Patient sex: M
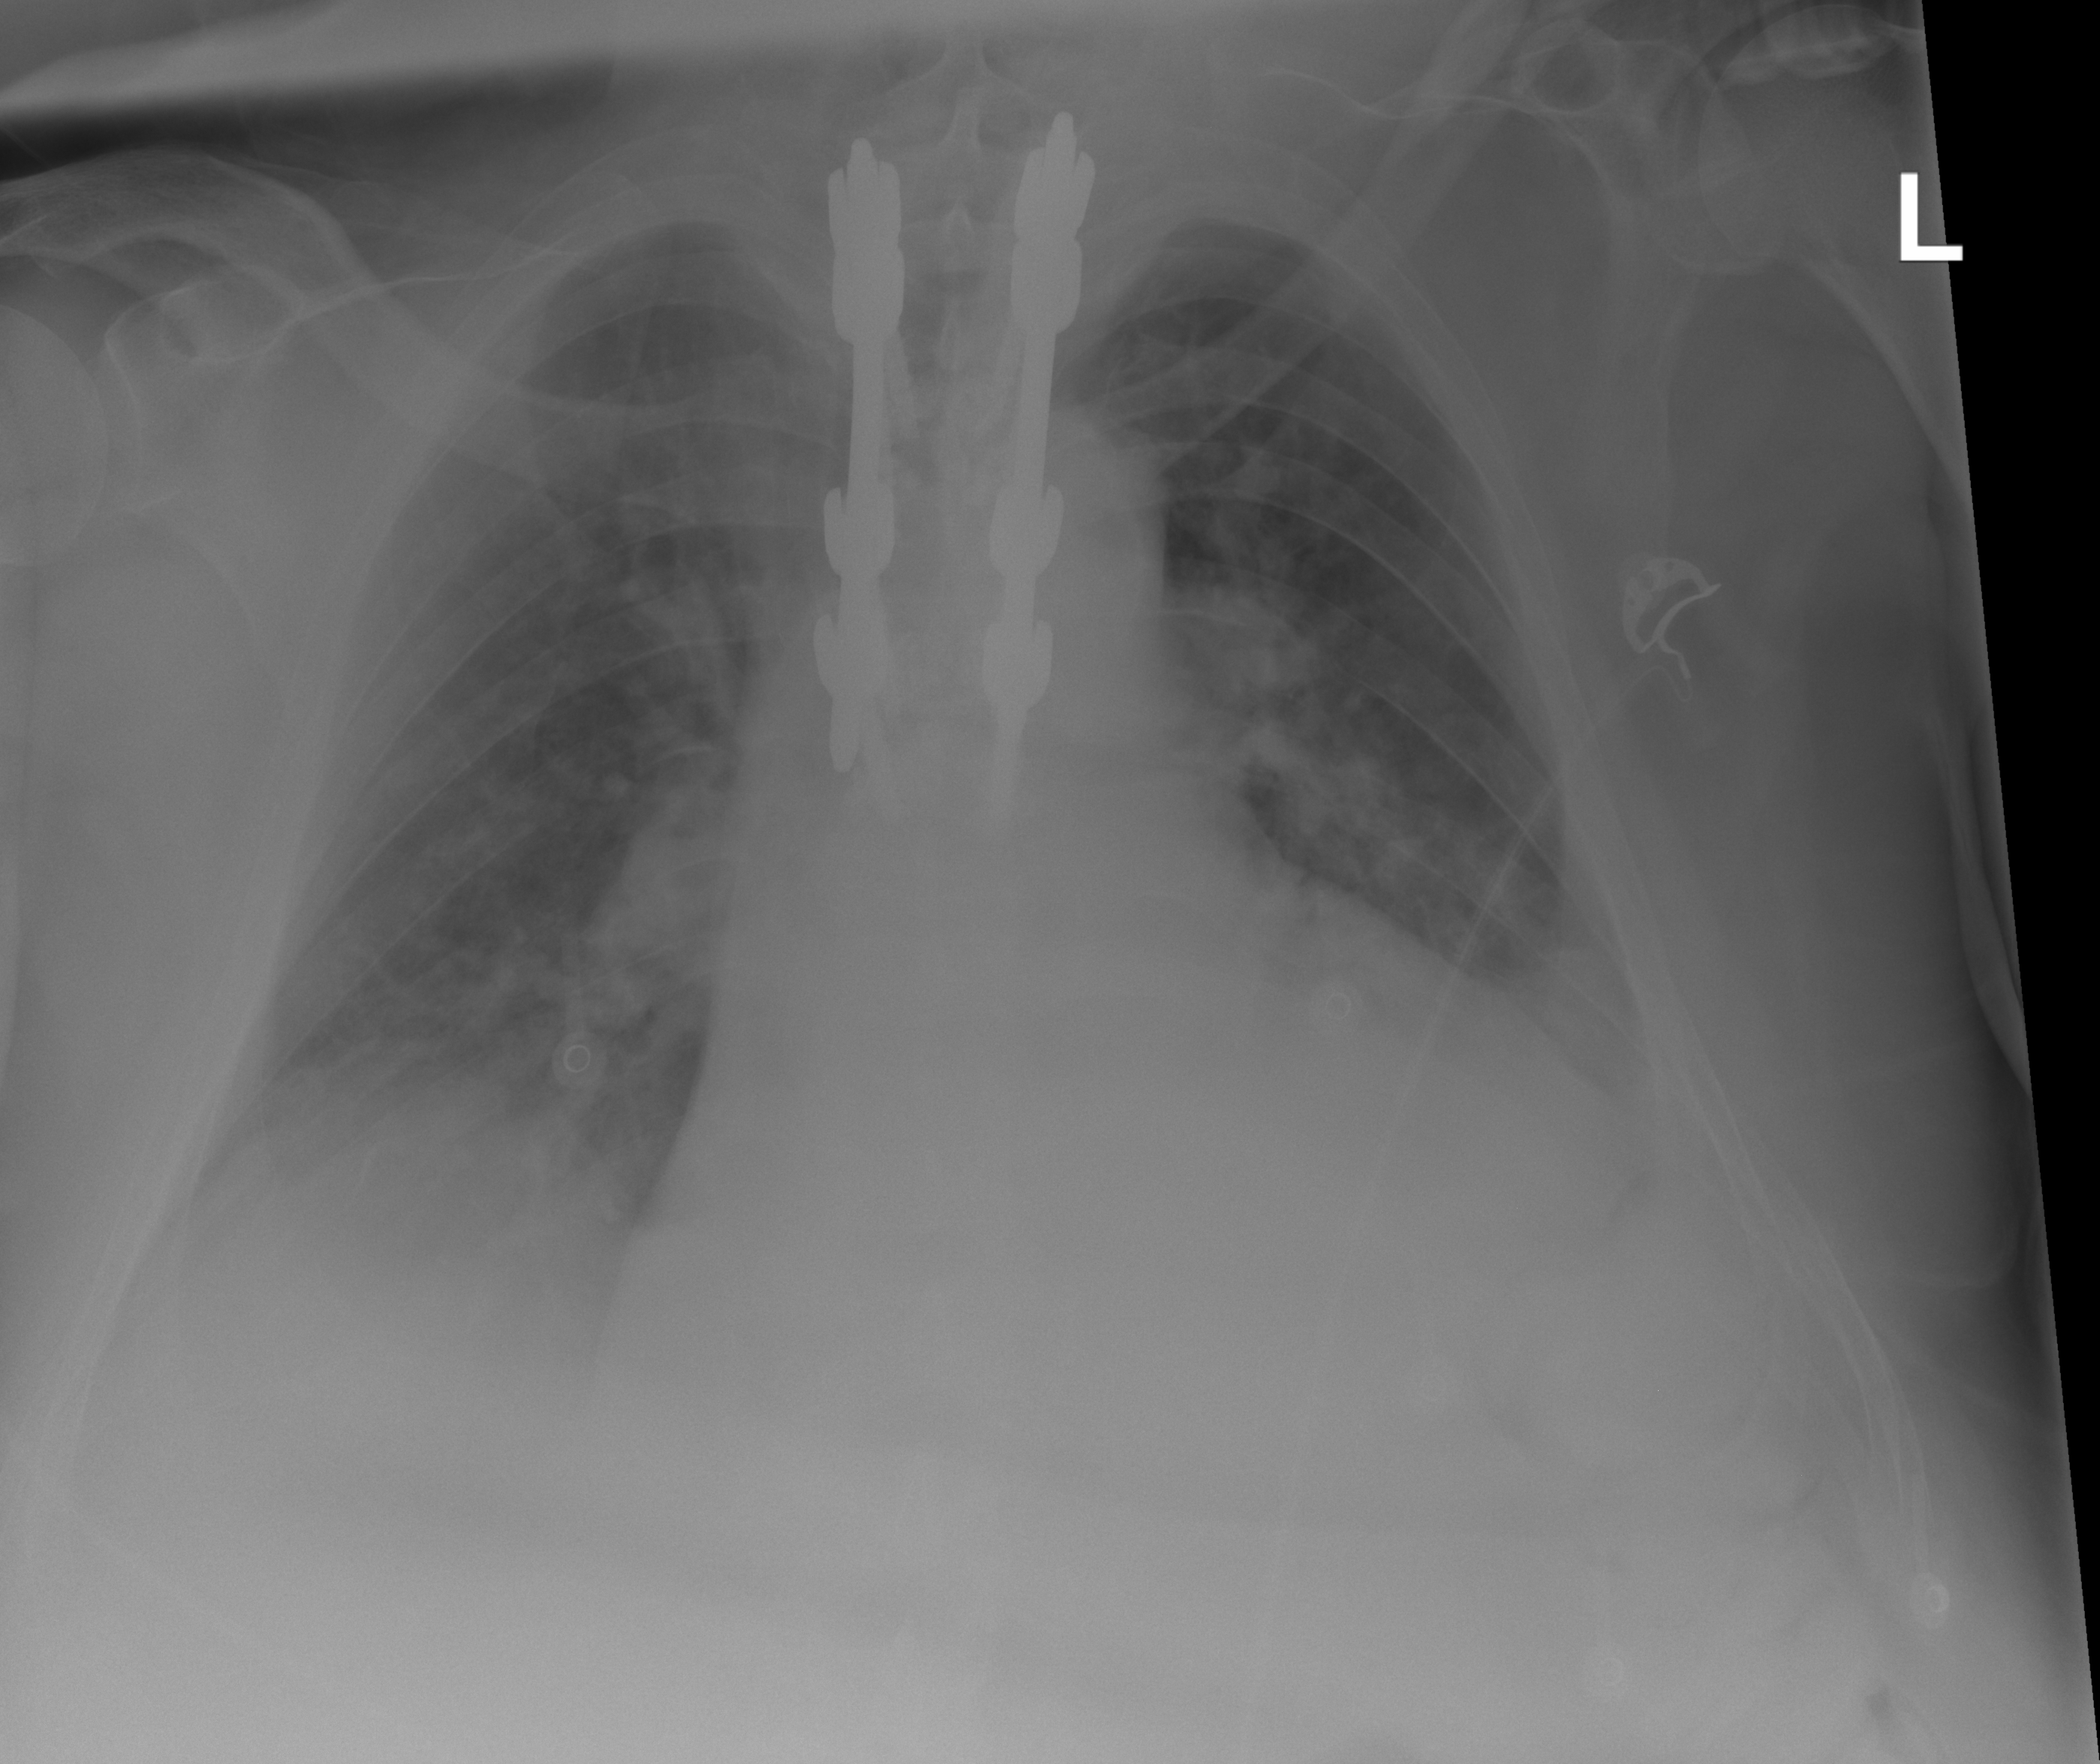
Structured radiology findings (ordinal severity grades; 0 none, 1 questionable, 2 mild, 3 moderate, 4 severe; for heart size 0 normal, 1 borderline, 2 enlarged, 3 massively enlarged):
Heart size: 3
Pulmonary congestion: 2
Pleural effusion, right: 3
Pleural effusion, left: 3
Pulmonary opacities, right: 2
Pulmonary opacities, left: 2
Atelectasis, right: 2
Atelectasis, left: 2